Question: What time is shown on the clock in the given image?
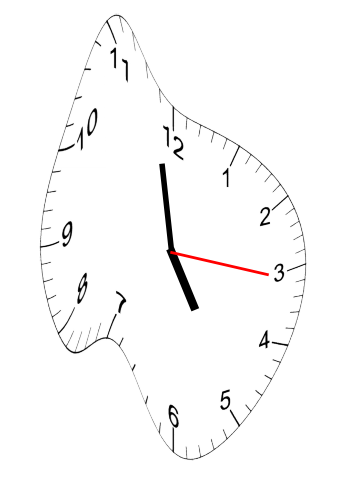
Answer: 04:58:16